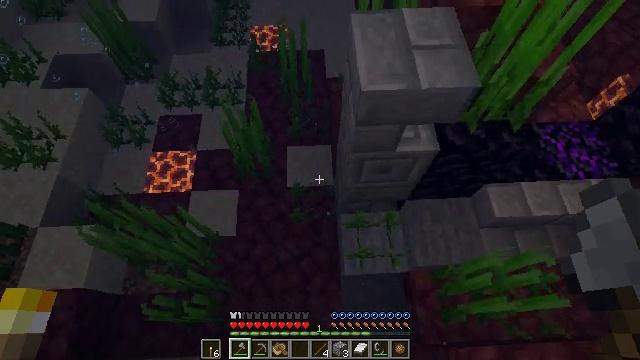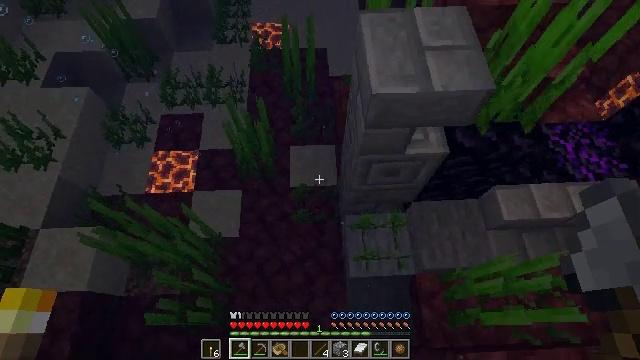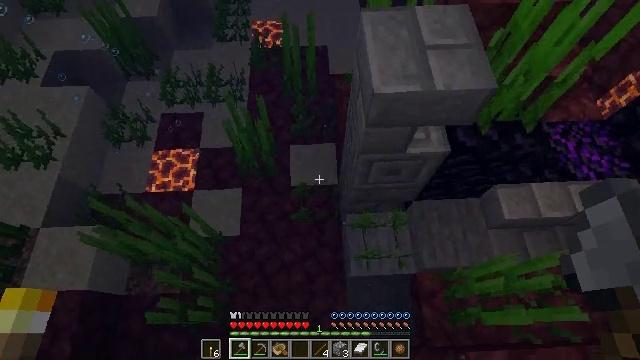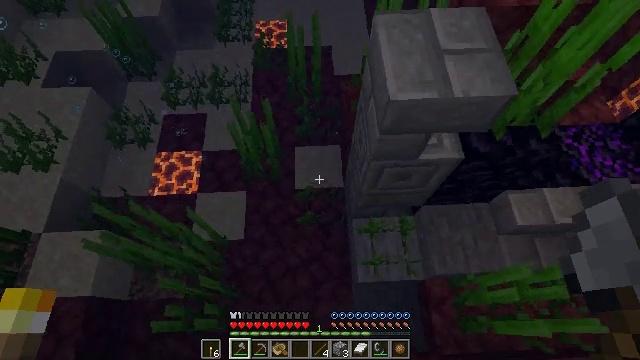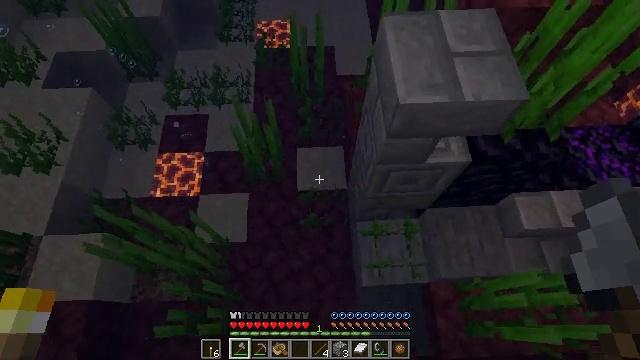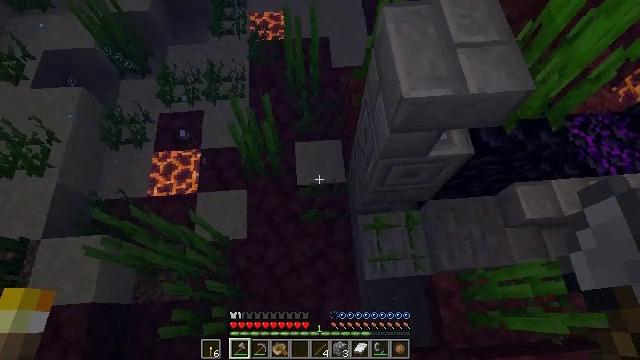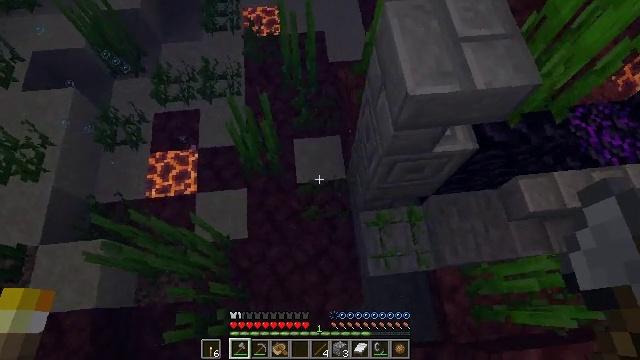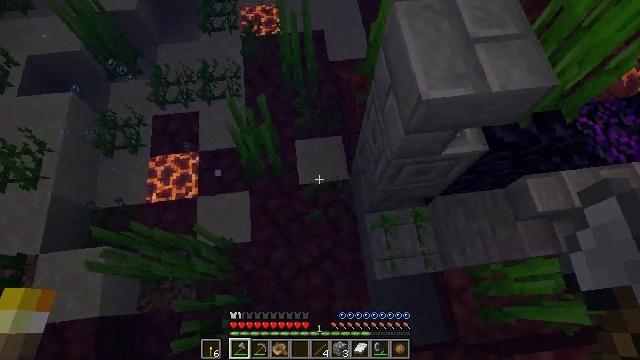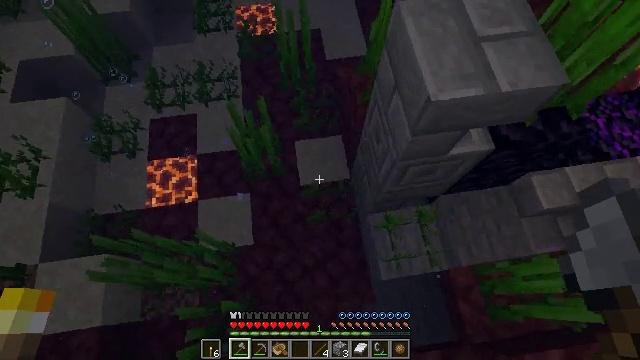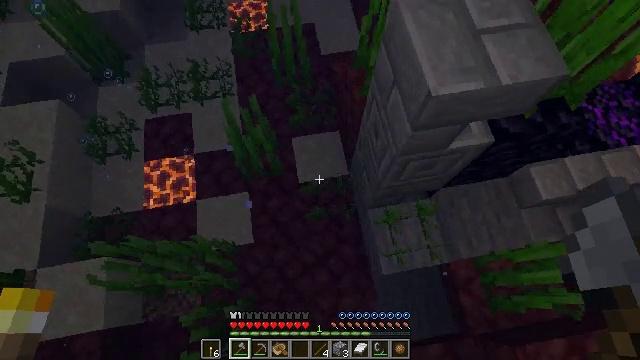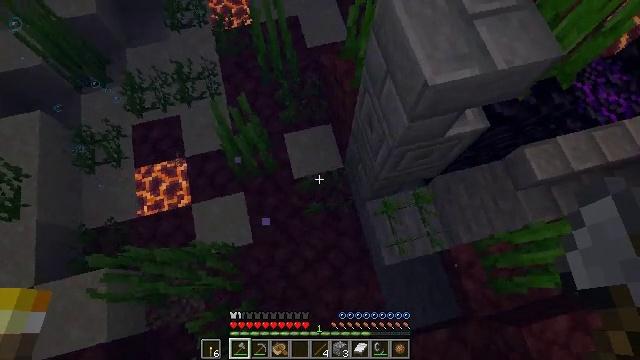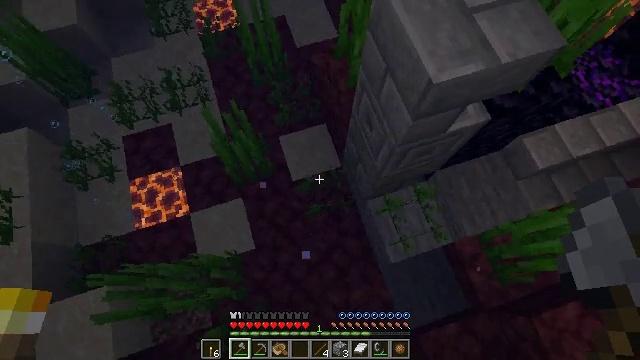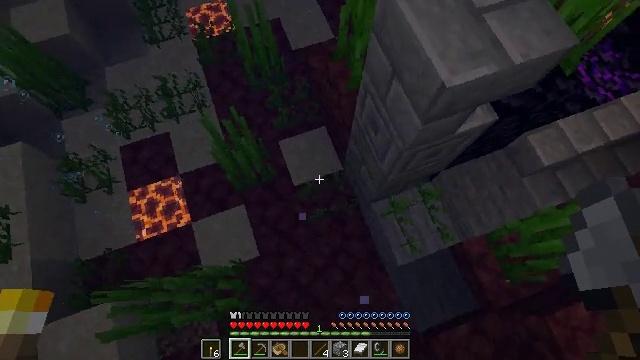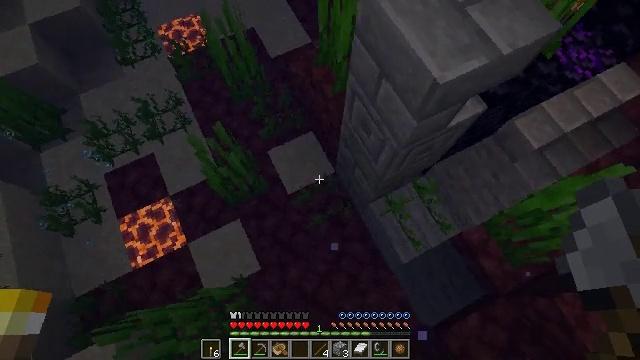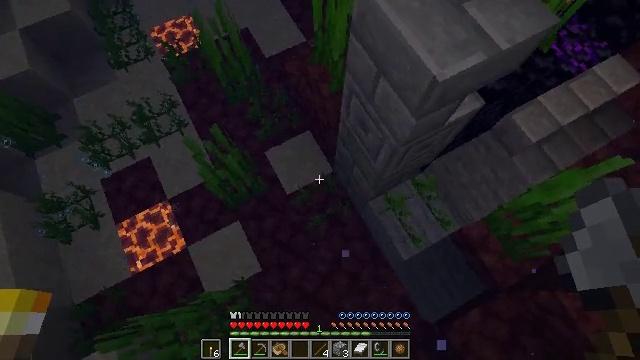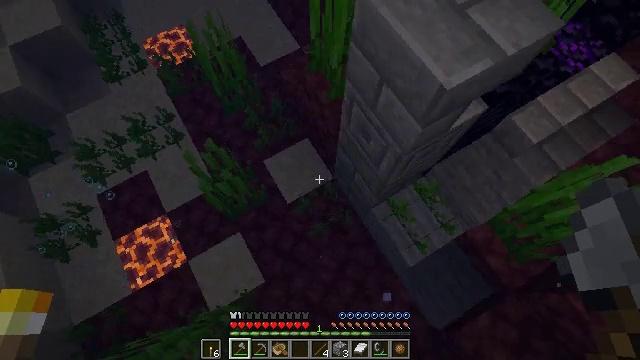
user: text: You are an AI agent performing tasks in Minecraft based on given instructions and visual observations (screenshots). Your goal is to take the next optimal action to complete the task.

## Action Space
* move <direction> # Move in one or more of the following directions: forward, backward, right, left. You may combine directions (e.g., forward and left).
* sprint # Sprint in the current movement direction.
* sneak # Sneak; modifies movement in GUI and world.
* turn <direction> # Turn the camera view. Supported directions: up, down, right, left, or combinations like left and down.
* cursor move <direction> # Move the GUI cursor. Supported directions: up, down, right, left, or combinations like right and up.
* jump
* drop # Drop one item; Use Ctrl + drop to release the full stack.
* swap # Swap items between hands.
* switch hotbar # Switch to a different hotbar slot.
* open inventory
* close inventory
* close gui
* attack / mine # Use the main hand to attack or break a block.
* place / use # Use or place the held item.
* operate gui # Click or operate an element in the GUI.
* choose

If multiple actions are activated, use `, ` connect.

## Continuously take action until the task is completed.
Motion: motion action
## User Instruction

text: Mine seagrass underwater.
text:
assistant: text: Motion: move forward and move left
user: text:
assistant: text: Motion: move forward and move left
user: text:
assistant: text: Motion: move forward and move left
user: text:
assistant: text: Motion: move forward and move left
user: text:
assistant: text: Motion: move forward and move left, turn right and down
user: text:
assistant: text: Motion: move forward and move left, turn right and down
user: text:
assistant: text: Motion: move forward and move left, turn right
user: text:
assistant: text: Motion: move forward and move left, turn right
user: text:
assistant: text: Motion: move forward and move left, turn right
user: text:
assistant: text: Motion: move forward and move left, turn right and down
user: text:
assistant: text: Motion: move forward and move left, turn right
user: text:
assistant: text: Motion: move forward and move left, turn right
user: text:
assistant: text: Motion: move forward and move left, turn right
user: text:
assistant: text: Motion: move forward, turn right
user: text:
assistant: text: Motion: move forward, turn right
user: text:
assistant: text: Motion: move forward, turn right
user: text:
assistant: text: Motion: move forward
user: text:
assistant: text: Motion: move forward, turn up
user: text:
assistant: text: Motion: move forward, turn left and up
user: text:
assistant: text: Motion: move forward, turn left and up
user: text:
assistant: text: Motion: move forward, turn left and up
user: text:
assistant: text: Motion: move forward
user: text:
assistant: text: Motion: move forward, turn up
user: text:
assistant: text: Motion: move forward
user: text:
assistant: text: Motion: move forward
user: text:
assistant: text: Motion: move forward
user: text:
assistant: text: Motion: move forward
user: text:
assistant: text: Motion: move forward, turn right
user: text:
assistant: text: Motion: move forward, turn right and down
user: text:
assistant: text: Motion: move forward, sneak, turn right and down